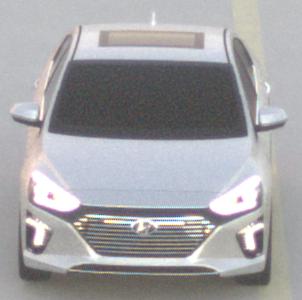
Make: Hyundai
Model: IONIQ Hybrid
Detailed model: IONIQ (AE) Hybrid
Model produced from: 2016/10
Model produced until: 2018/08
Doors: 5
Color: white
Road condition: dry road
Daytime: sunrise or sunset
Contrast: low contrast